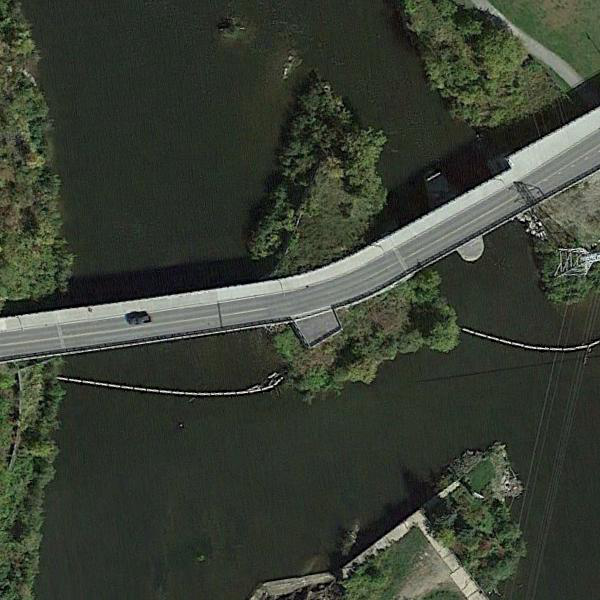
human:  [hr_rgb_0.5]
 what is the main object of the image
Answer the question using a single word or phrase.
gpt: bridge